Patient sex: M
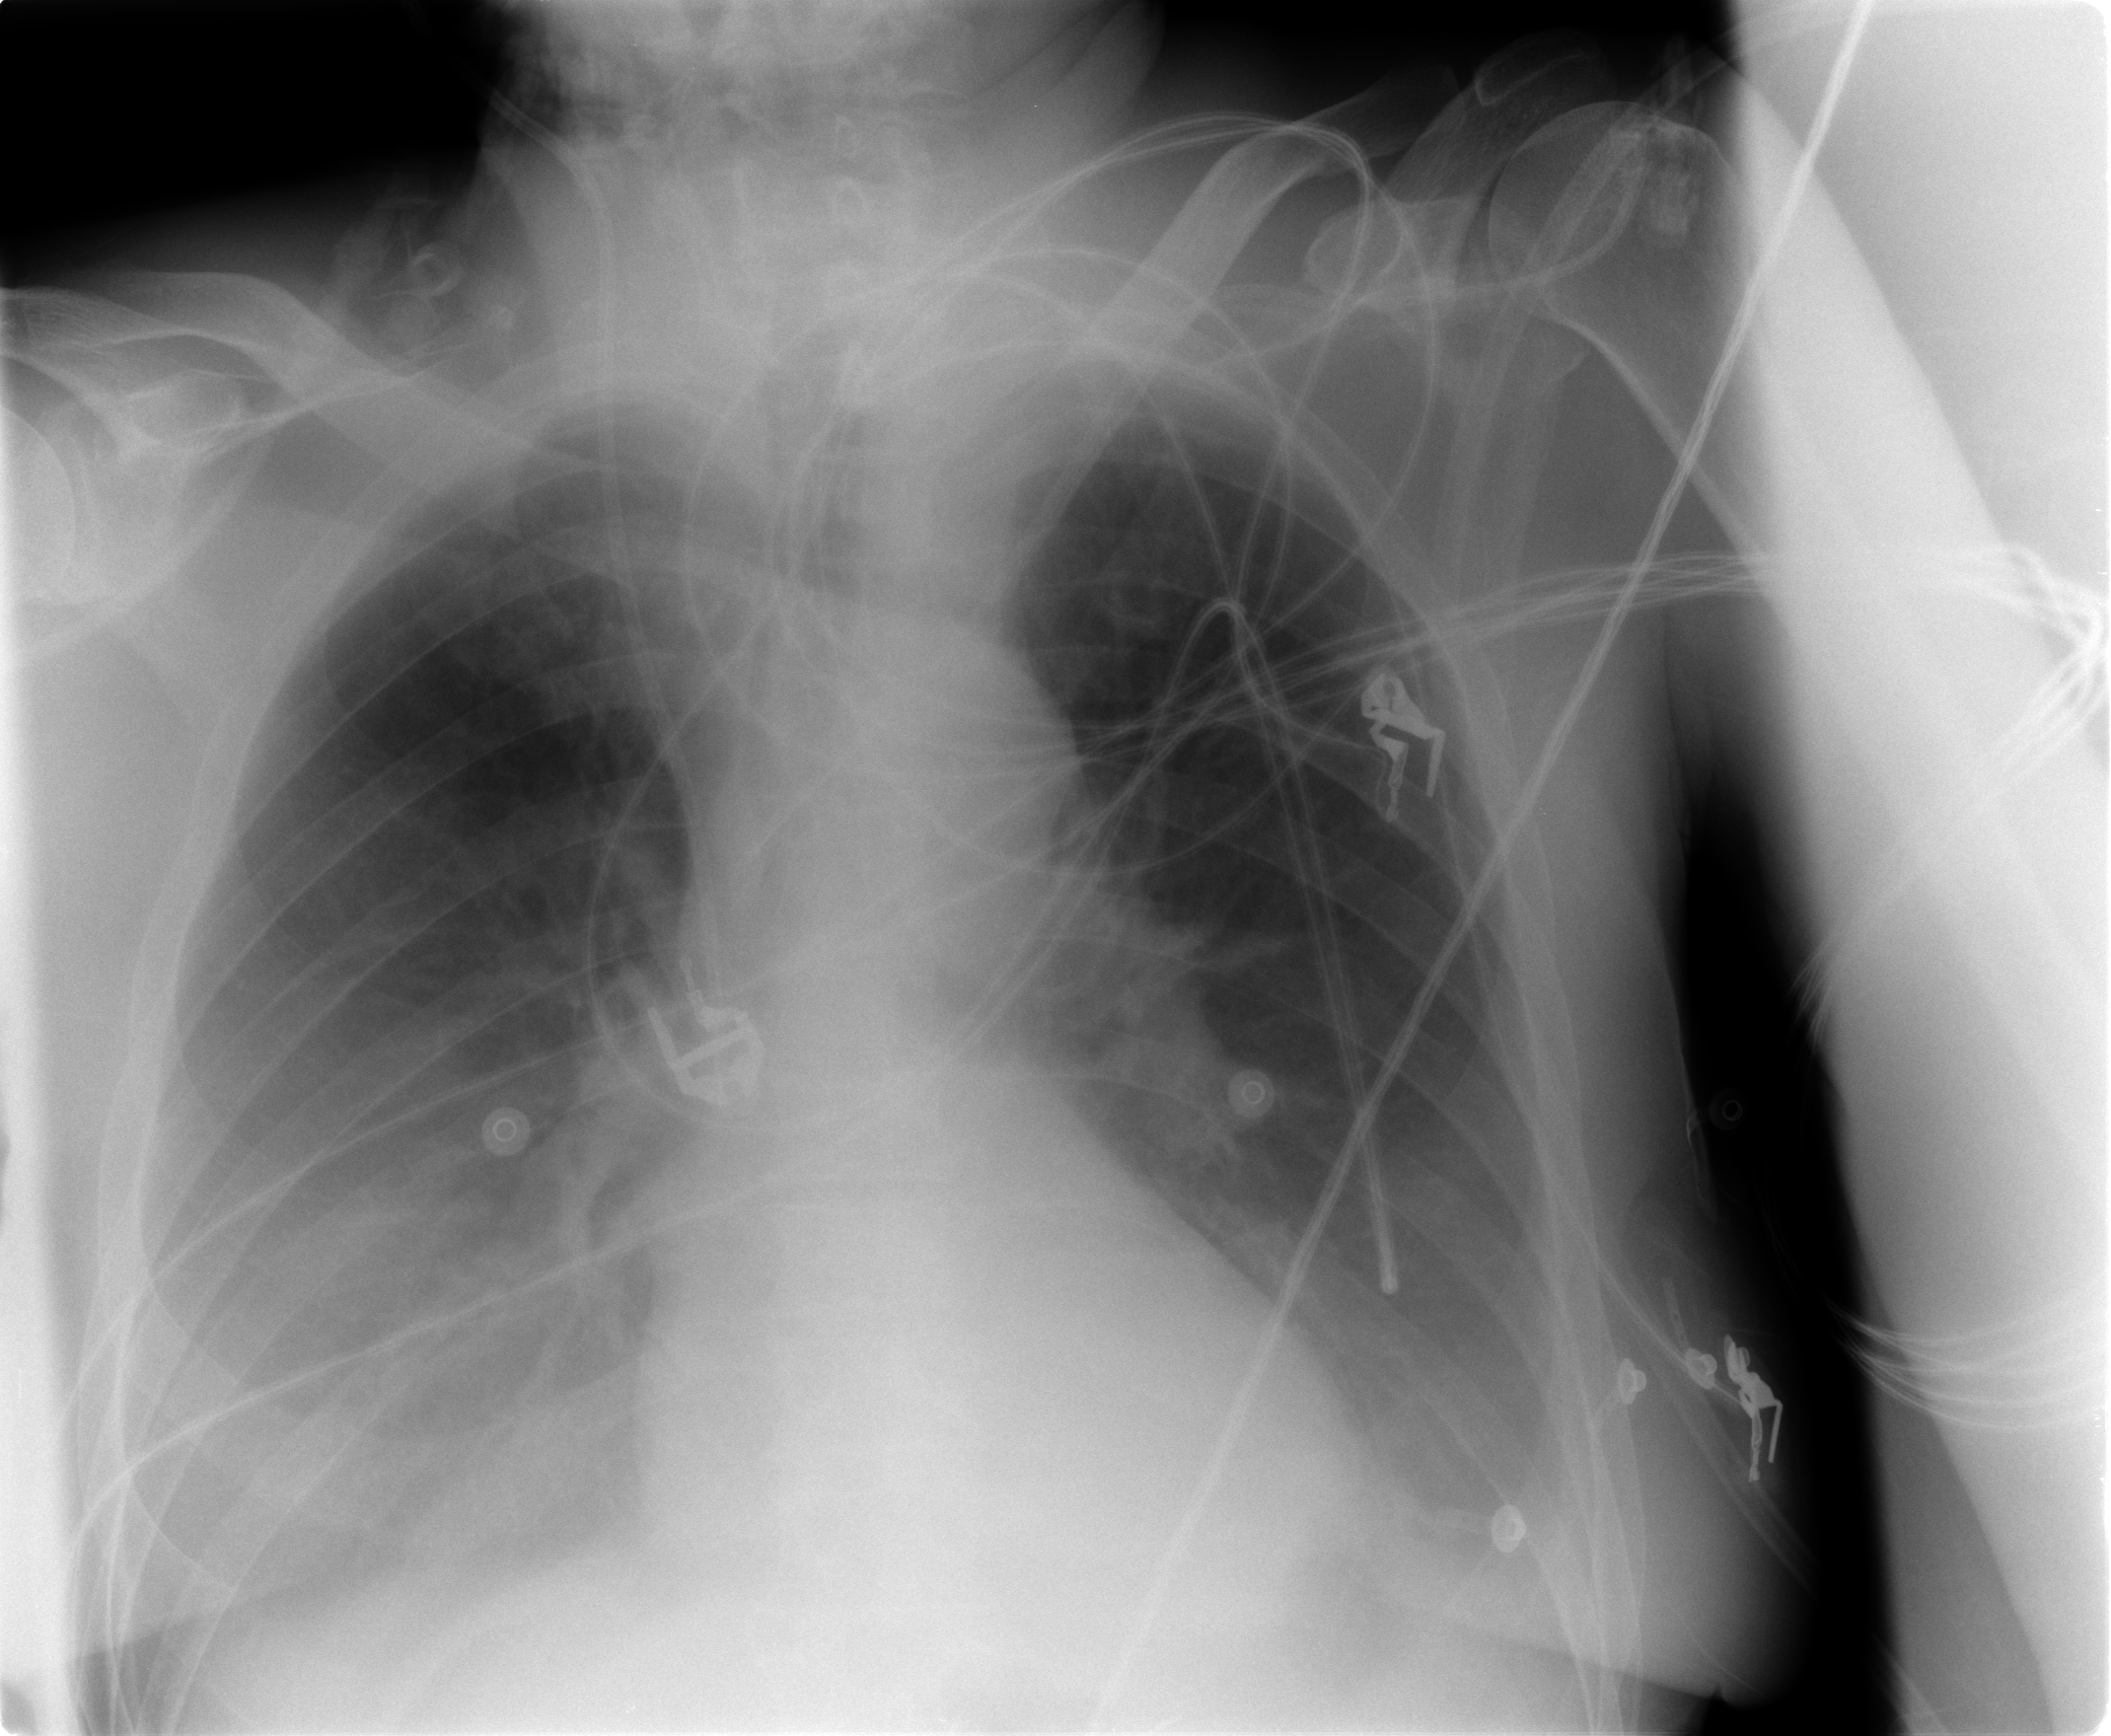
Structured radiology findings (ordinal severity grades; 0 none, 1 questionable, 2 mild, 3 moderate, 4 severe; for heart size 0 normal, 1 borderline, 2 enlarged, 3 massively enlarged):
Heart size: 0
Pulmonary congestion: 0
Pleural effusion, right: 2
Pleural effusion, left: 1
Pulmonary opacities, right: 0
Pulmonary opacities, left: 0
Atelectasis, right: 2
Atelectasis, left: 2